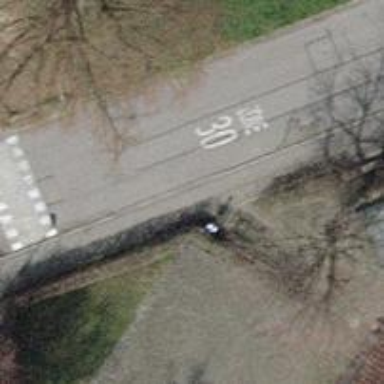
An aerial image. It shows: Cycle barrier.